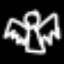
Label: angel